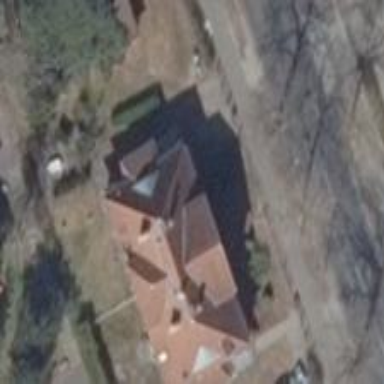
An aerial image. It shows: Hipped roof on apartment building.